Question: I have a form that I add on click new fields. <URL>
the user can add his input and click on save.
I want onsave event to store the state in the cookie.
Next time when he enter to the form, I want to load the state, generate the fields in put the values last time he entered to the form.
So if you look at the form bellow:
you click on "add field" and a new field will be generated, after you add fields and put values, I want to save the state and load it next time...

'''
Ext.state.Manager.setProvider(new Ext.state.CookieProvider());
Ext.create('Ext.form.Panel', {
renderTo: Ext.getBody(),
width: 500,
bodyPadding: 10,
title: 'Stateful',
stateful : true,
stateId : "MyFormState",
items: [{
xtype: 'button',
text: 'add field',
count: 0,
handler: function () {
this.count += 1;
var me = this;
this.up("form").add([{
"xtype": 'textfield',
name: 'field' + me.count,
fieldLabel: 'field ' + me.count
}]);
}
}, {
xtype: 'button',
margin : '10 10 10 100',
text: 'Save form state on click here',
handler : function(){alert("how do I load the panel with the state saved in cookie??")}
}],
});
'''
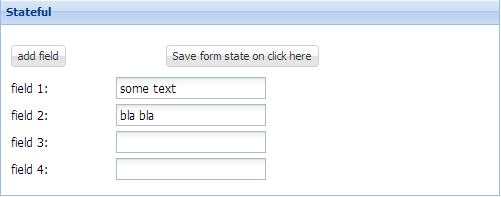
Answer: In your button handler you can get values from form with <URL> method.
'''
handler : function(btn){
var form = btn.up('form');
var values = form.getValues();
Ext.state.Manager.set('formFieldValues', values);
}
'''
Restore form state from cookies you can in listener for form 'afterrender' event. For getting form state from cookie you can use <URL> method.
'''
listeners: {
afterrender: function(form) {
var values = Ext.state.Manager.get('formFieldValues');
if (values) {
console.log(values);
Ext.Object.each(values, function(key, value) {
form.count += 1;
form.add({
xtype: 'textfield',
name: 'field' + form.count,
fieldLabel: 'field ' + form.count,
value: value
});
});
}
}
}
'''
Fiddle with complete example: <URL>